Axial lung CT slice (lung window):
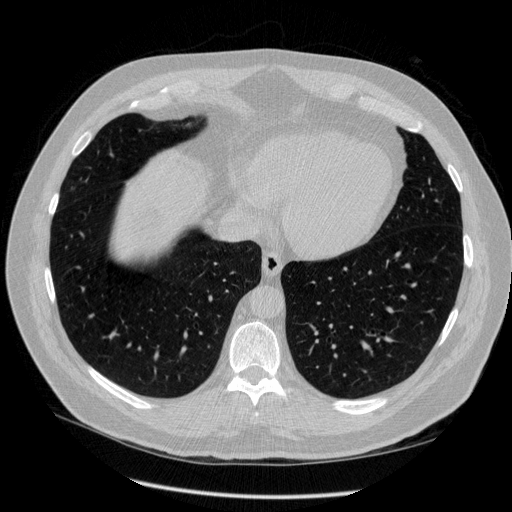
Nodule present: no